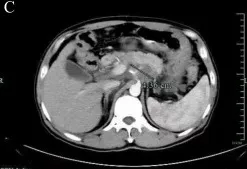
Computed tomography scans of the targeted lesion. (C) After six doses of treatment, the lesion was enlarged.
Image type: radiology (ct)